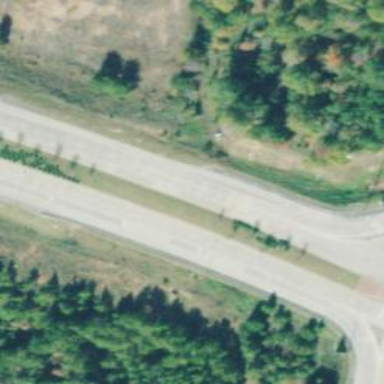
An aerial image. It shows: Tertiary road that is dual carriageway.